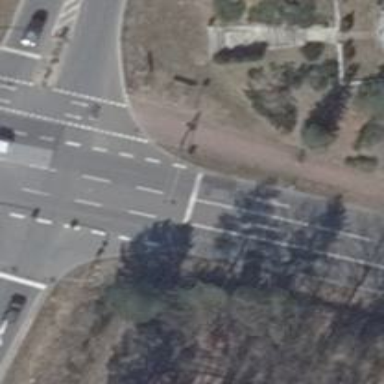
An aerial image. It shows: Secondary road with asphalt surface.